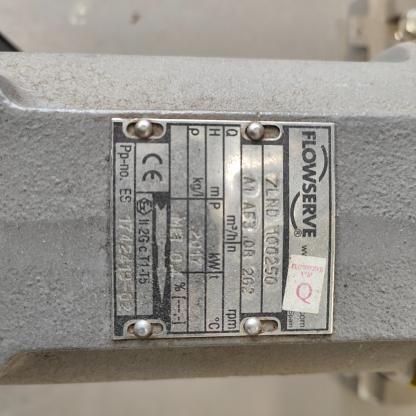
Klasa: tabliczka-znamionowa